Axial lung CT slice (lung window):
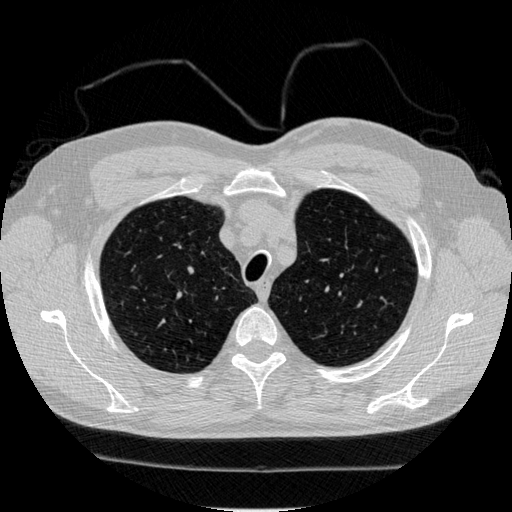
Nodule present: no